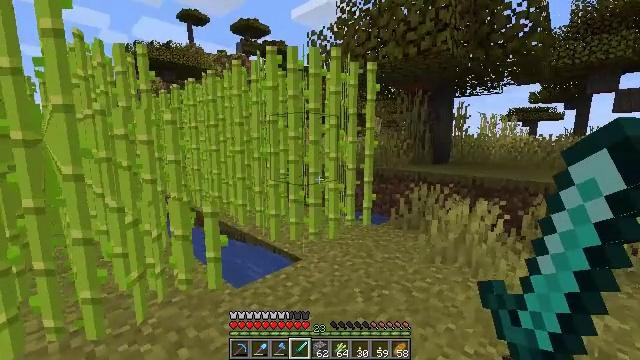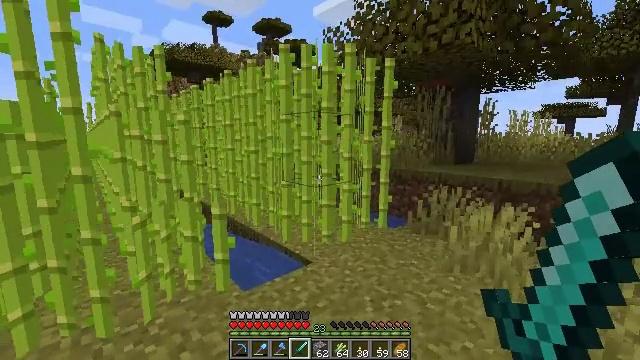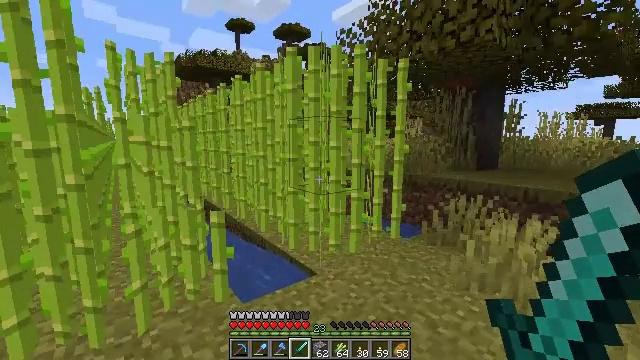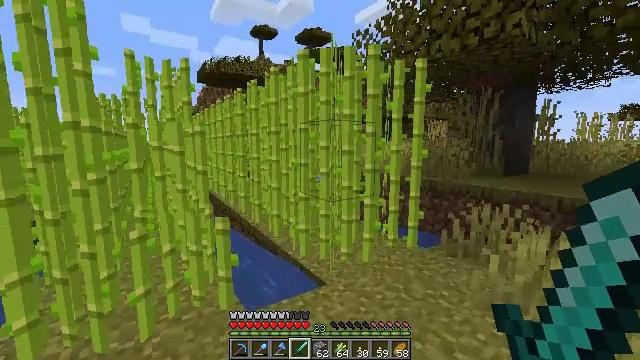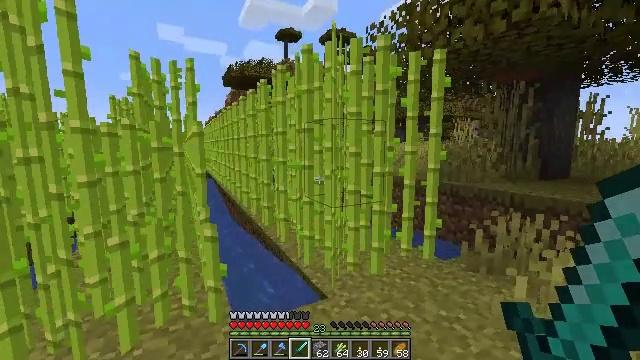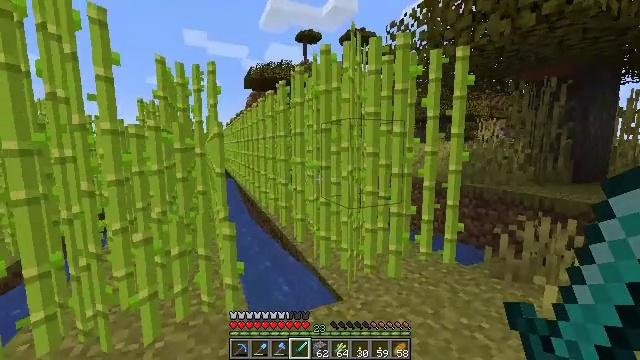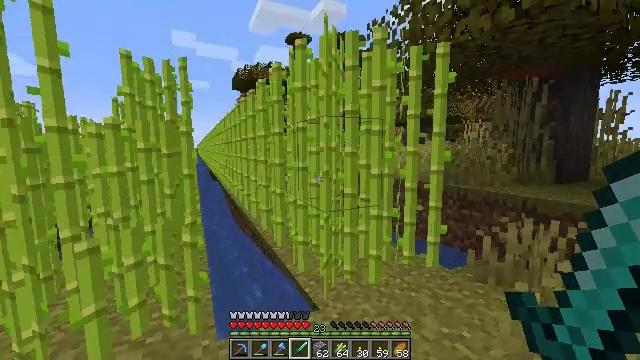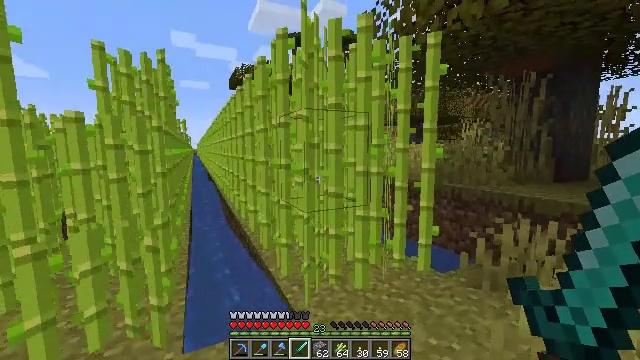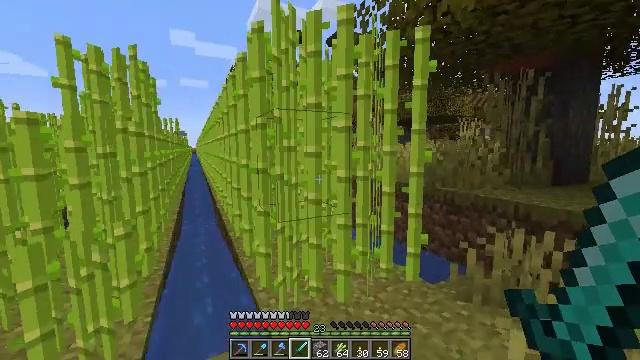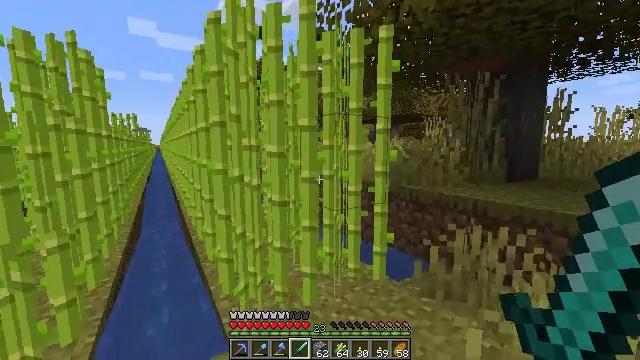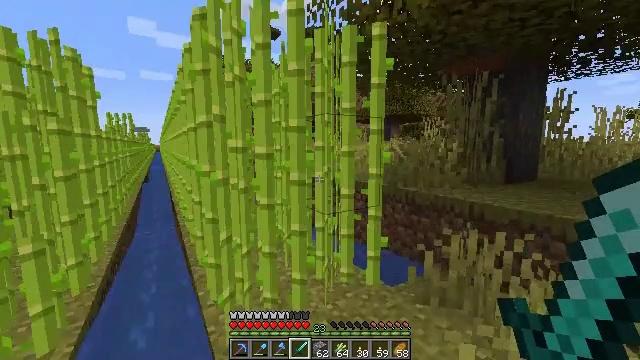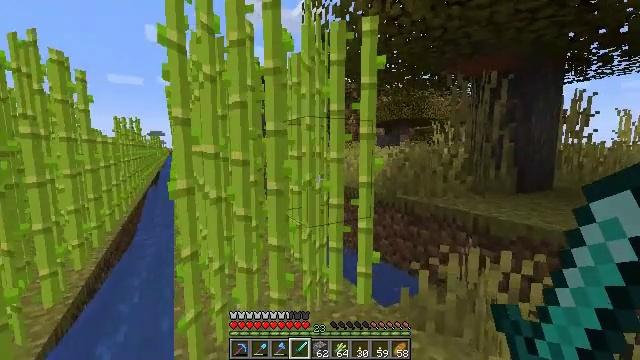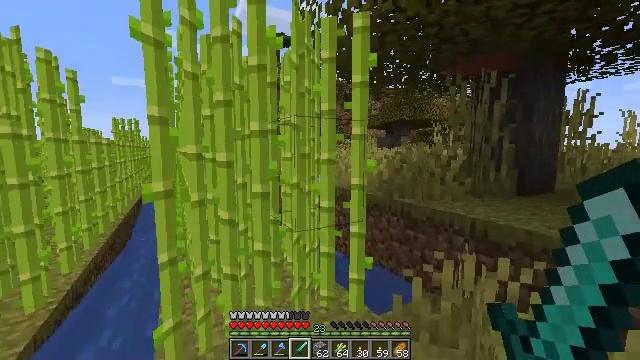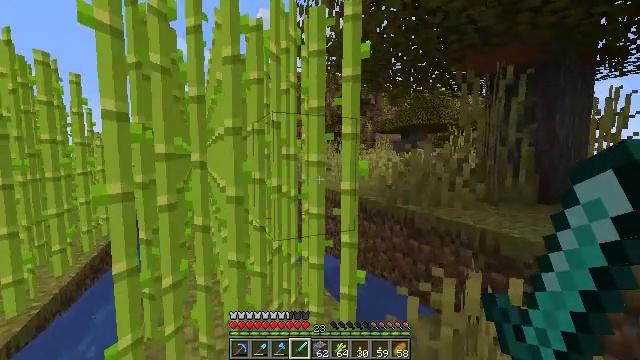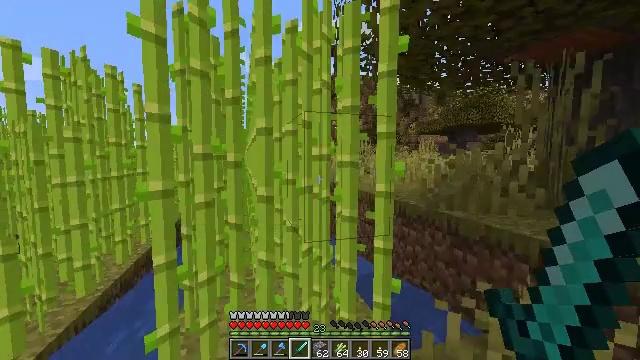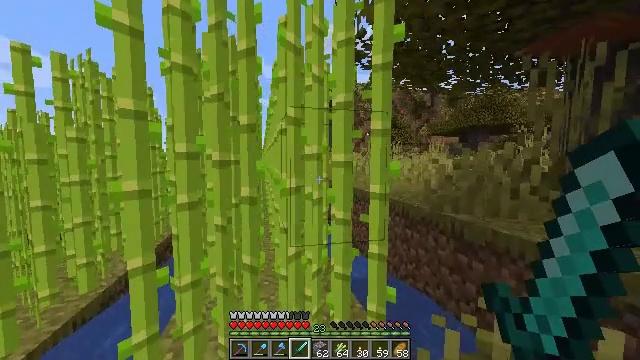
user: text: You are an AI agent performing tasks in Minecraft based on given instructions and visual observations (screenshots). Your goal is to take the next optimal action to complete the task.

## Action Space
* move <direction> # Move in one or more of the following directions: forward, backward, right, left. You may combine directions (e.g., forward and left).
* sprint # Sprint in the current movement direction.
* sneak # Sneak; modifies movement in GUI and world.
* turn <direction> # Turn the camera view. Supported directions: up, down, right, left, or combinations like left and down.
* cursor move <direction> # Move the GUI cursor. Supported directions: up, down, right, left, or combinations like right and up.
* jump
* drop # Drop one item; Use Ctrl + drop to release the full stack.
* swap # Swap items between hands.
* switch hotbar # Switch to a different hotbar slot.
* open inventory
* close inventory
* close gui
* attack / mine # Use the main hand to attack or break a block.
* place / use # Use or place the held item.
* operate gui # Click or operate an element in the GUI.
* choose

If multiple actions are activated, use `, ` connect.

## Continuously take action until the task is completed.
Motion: motion action
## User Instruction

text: Gather sugar cane for crafting.
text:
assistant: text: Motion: move forward and move right, turn left
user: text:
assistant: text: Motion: move forward and move right, turn left
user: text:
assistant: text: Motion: move forward and move right, turn left
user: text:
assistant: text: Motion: move forward and move right, turn left
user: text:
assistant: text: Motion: move forward and move right, turn left
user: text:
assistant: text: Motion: move forward and move right, turn right
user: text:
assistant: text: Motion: move forward and move right
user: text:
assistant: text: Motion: move forward and move right
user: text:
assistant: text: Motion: move forward and move right, turn right
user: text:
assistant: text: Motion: move forward and move right
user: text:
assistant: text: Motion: move forward and move right, turn left
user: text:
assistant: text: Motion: move forward and move right
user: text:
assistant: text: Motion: move forward and move right, turn left
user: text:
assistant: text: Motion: move forward and move right, sprint, turn left
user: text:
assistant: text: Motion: move forward, sprint, turn left
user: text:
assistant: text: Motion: move forward, sprint, attack / mine
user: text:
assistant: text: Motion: move forward, sprint, turn left, attack / mine
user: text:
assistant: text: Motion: move forward, sprint, turn left, attack / mine
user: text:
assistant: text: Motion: move forward, sprint, attack / mine
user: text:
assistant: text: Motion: move forward, sprint, attack / mine
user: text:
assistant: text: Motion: move forward, sprint, attack / mine
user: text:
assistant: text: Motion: turn left
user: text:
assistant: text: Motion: turn left, close inventory
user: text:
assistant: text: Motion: close inventory
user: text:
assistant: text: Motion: close inventory
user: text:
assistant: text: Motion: close inventory
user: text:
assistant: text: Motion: open gui
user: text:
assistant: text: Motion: no_op
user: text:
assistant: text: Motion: no_op
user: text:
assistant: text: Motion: no_op